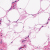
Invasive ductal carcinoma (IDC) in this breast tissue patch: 0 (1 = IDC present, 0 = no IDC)